Question: Is there any solution to show dropdown when using overflow in bxslider ?
actually the div has 'overflow:hidden' to show carousel properly. Does anybody have idea to fix this issue with z

'''
.member{
position: absolute;
top: 50px;
left: 50%;
width: 150px;
height: 250px;
margin-left: -75px;
background: red;
z-index: 9999;
}
'''
<URL>
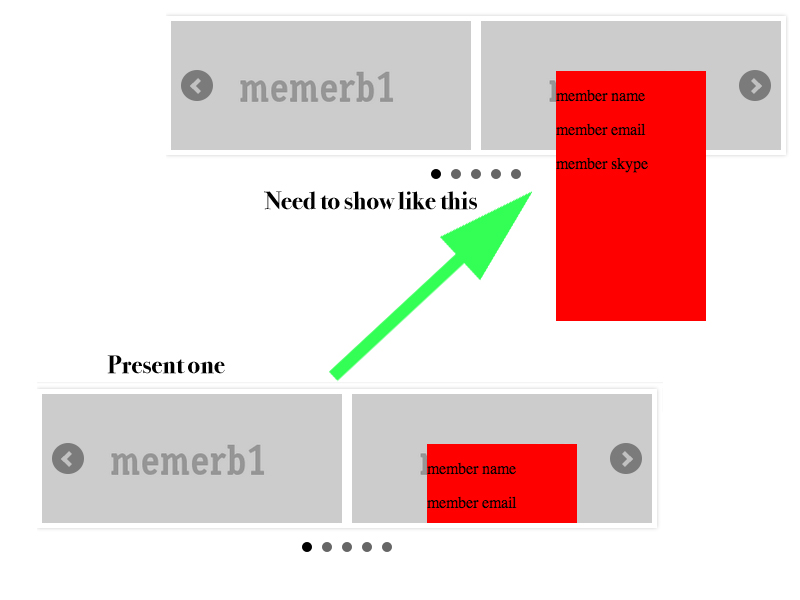
Answer: There is no any possibility to show child elements to show outside of the parent 'overflow:hidden'
'''
$('#members-bio').bxSlider({
slideWidth: 300,
minSlides: 2,
maxSlides: 2,
slideMargin: 10
});
$(document).ready(function() {
$('figure').click(function() {
var memberDetails = $(".member-details"),
item = $(this),
listLeft = (item.offset().left) + 60;
memberDetails.offset({
left: listLeft
}).addClass('active-member');
});
});
'''
'''
figure {
margin: 0;
}
.member {
position: absolute;
top: 50px;
left: 50%;
width: 150px;
height: 250px;
margin-left: -75px;
background: red;
z-index: 9999;
}
.member-details {
background-color: #fff;
border: 1px solid #333;
width: 140px;
position: absolute;
top: 150px;
opacity: 0;
display: none;
}
.active-member {
display: block;
opacity: 1;
}
'''
'''
<link href="http://bxslider.com/lib/jquery.bxslider.css" rel="stylesheet" />
<script src="https://ajax.googleapis.com/ajax/libs/jquery/1.11.1/jquery.min.js"></script>
<script src="http://bxslider.com/lib/jquery.bxslider.js"></script>
<div id="members-div">
<ul id="members-bio">
<li class="slide">
<figure>
<img src="http://placehold.it/350x150&text=memerb1">
</figure>
</li>
<li class="slide">
<figure>
<img src="http://placehold.it/350x150&text=memerb2">
</figure>
</li>
<li class="slide">
<figure>
<img src="http://placehold.it/350x150&text=memerb3">
</figure>
</li>
<li class="slide">
<figure>
<img src="http://placehold.it/350x150&text=memerb4">
</figure>
</li>
<li class="slide">
<figure>
<img src="http://placehold.it/350x150&text=memerb5">
</figure>
</li>
<li class="slide">
<figure>
<img src="http://placehold.it/350x150&text=memerb6">
</figure>
</li>
<li class="slide">
<figure>
<img src="http://placehold.it/350x150&text=memerb7">
</figure>
</li>
<li class="slide">
<figure>
<img src="http://placehold.it/350x150&text=memerb8">
</figure>
</li>
<li class="slide">
<figure>
<img src="http://placehold.it/350x150&text=memerb9">
</figure>
</li>
<li class="slide">
<figure>
<img src="http://placehold.it/350x150&text=memerb10">
</figure>
</li>
</ul>
<div class="member-details">
<p>Yes here</p>
<p>is the</p>
<p>member details</p>
</div>
</div>
'''